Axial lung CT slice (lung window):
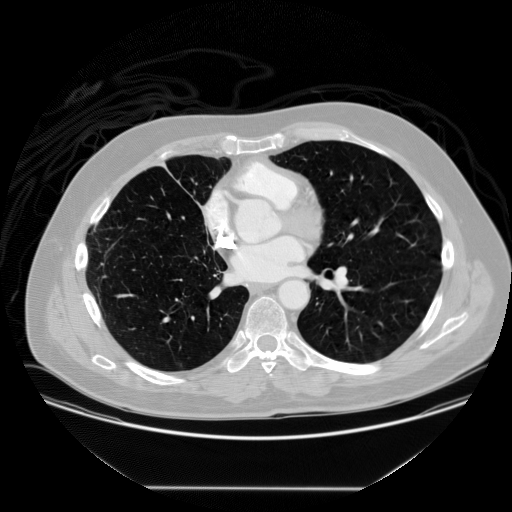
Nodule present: no